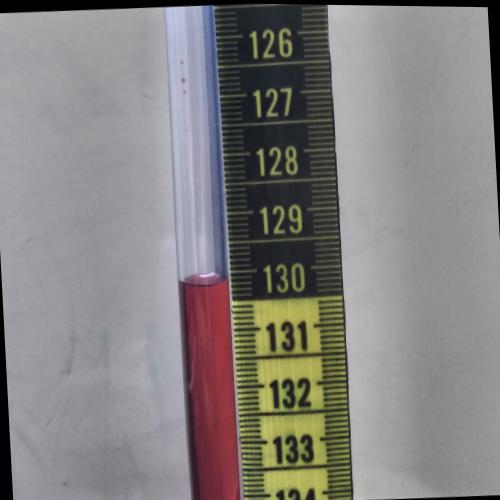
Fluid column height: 130.2 cm